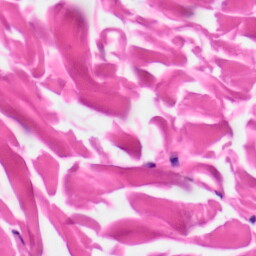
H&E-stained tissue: Skin